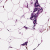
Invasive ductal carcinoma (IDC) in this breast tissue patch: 0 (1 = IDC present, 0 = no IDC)